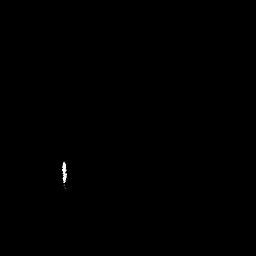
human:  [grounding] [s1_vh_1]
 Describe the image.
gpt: In the satellite image, there is  <ref>1 small ship </ref> <box>[[23, 60, 26, 71, 0]]</box> located at left.